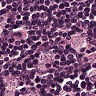
Metastatic tissue present: yes